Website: apple-inc
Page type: cart
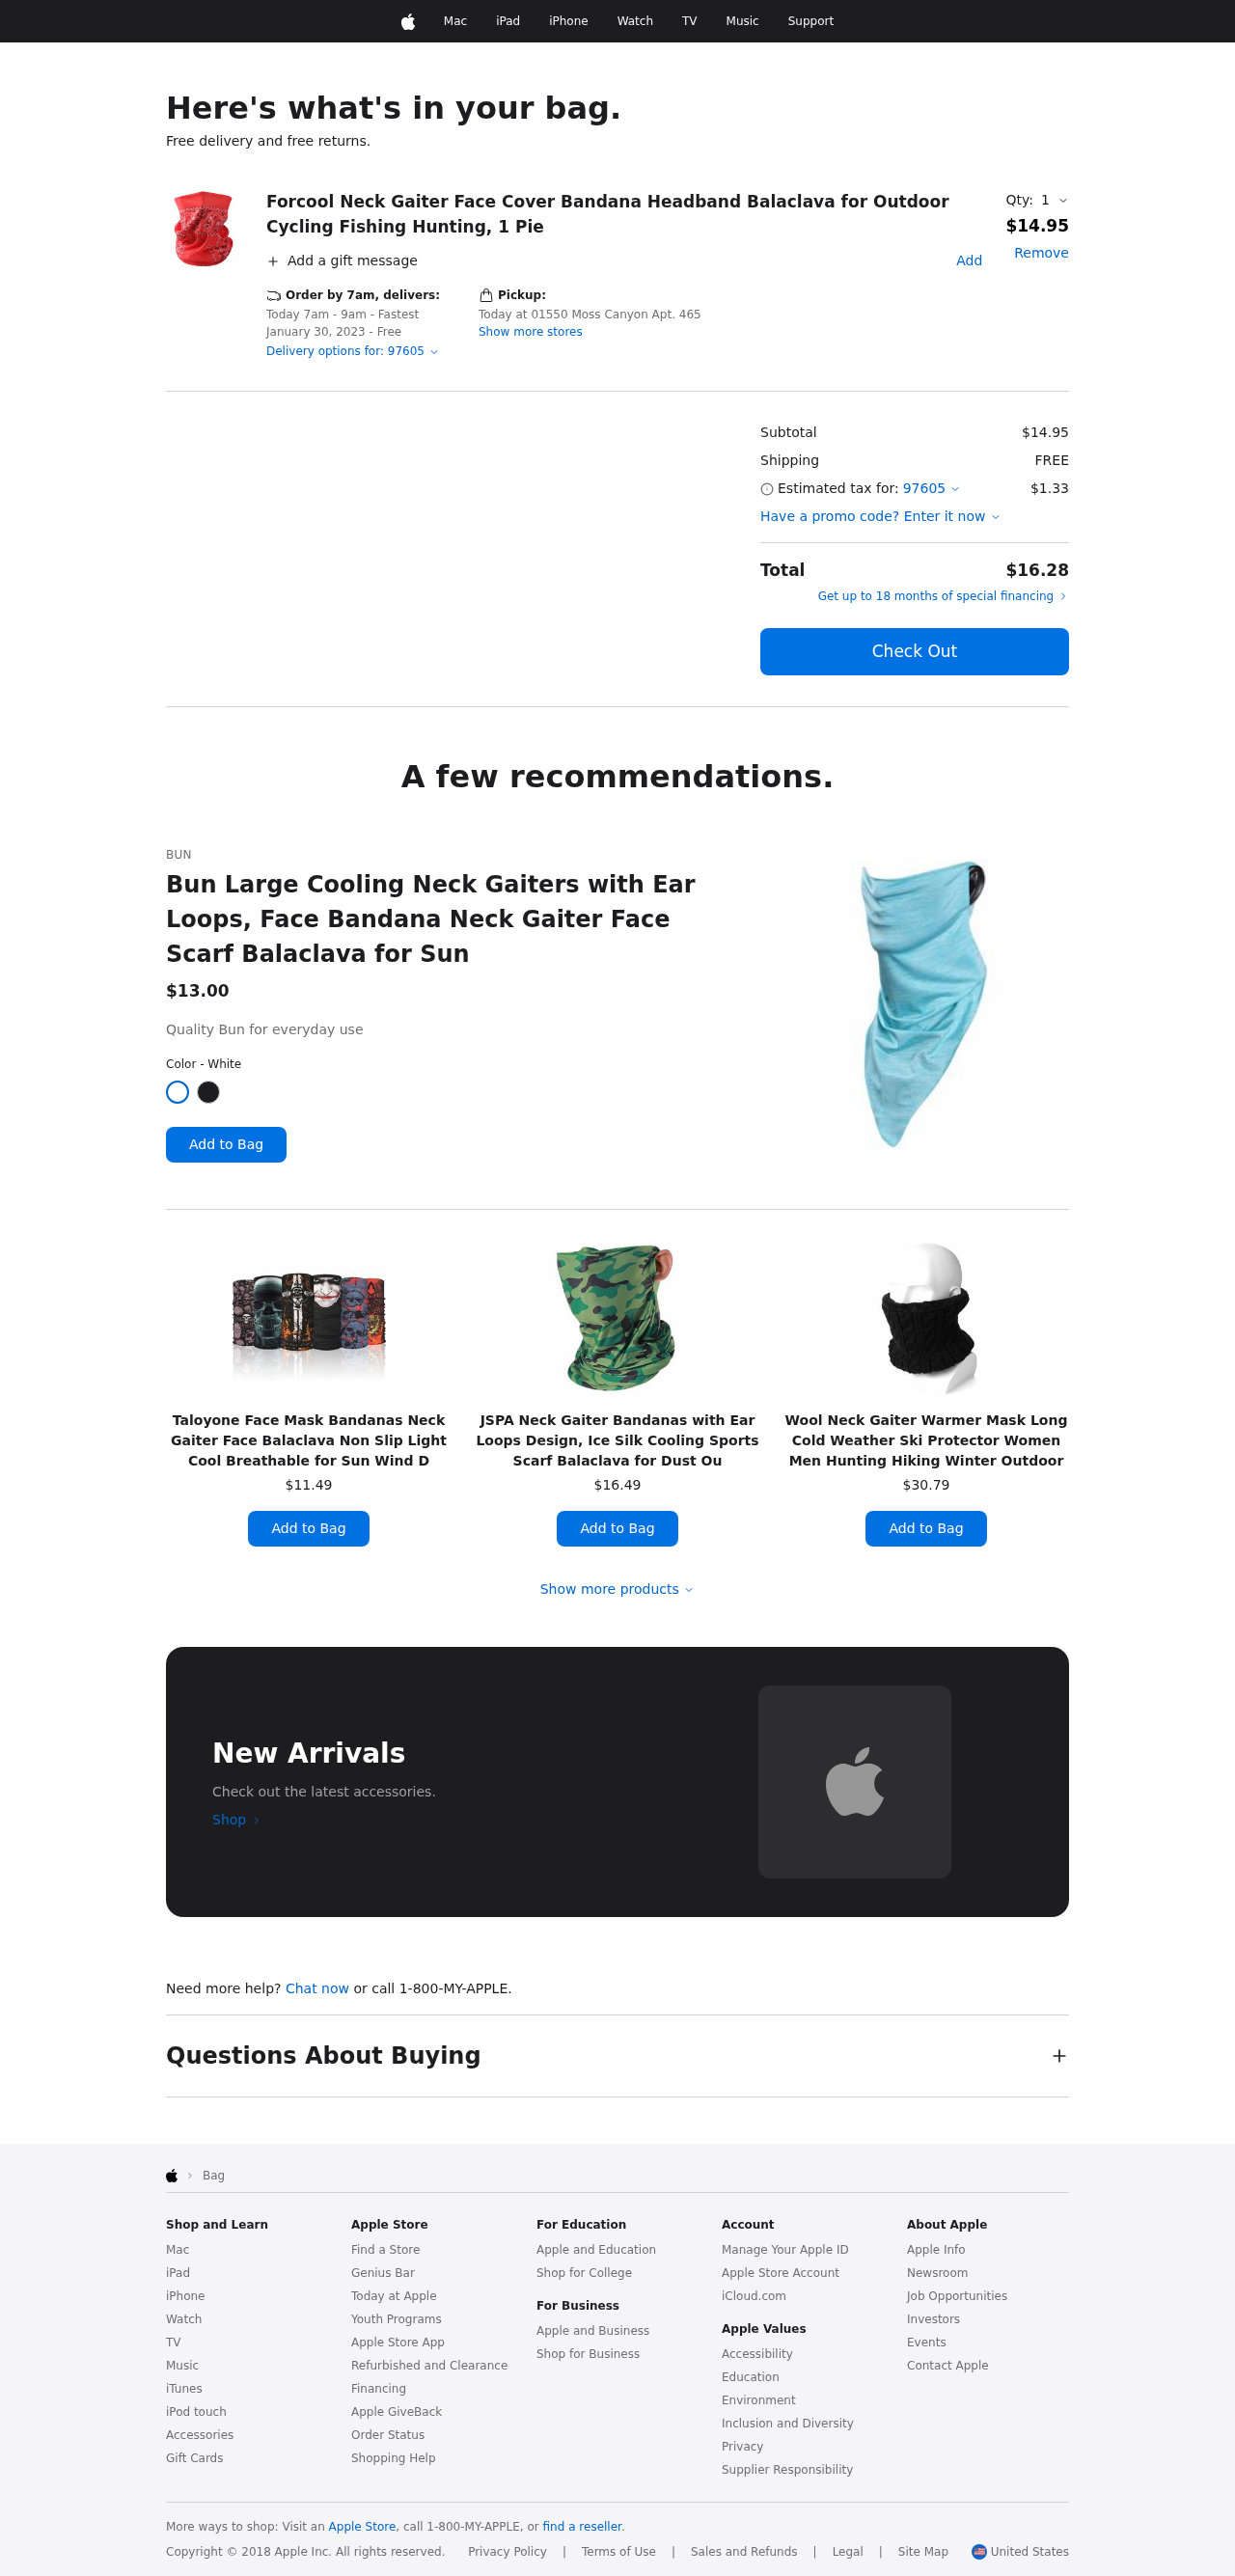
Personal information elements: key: PII_LOCATION1_STREET
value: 01550 Moss Canyon Apt. 465
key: PII_POSTCODE
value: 97605
Product elements: key: PRODUCT1_NAME
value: Forcool Neck Gaiter Face Cover Bandana Headband Balaclava for Outdoor Cycling Fishing Hunting, 1 Pie
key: PRODUCT1_PRICE
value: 14.95
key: PRODUCT1_QUANTITY
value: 1
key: PRODUCT2_BRAND
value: Bun
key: PRODUCT2_DESC
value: Quality Bun for everyday use
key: PRODUCT2_NAME
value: Bun Large Cooling Neck Gaiters with Ear Loops, Face Bandana Neck Gaiter Face Scarf Balaclava for Sun
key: PRODUCT2_PRICE
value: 13
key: PRODUCT3_NAME
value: Taloyone Face Mask Bandanas Neck Gaiter Face Balaclava Non Slip Light Cool Breathable for Sun Wind D
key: PRODUCT3_PRICE
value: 11.49
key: PRODUCT4_NAME
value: JSPA Neck Gaiter Bandanas with Ear Loops Design, Ice Silk Cooling Sports Scarf Balaclava for Dust Ou
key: PRODUCT4_PRICE
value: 16.49
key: PRODUCT5_NAME
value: Wool Neck Gaiter Warmer Mask Long Cold Weather Ski Protector Women Men Hunting Hiking Winter Outdoor
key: PRODUCT5_PRICE
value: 30.79
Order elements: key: ORDER_SHIPPING_DATE
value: Today 7am - 9am
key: ORDER_DELIVERY_DATE
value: January 30, 2023
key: ORDER_SUBTOTAL
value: $14.95
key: ORDER_SHIPPING_COST
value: FREE
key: ORDER_TAX
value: $1.33
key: ORDER_TOTAL
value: $16.28